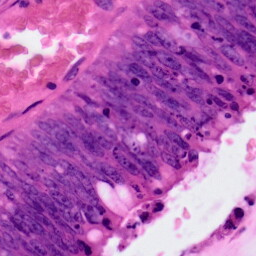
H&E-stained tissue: Colon